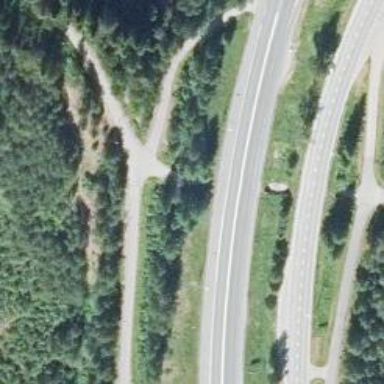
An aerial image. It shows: Cycleway.